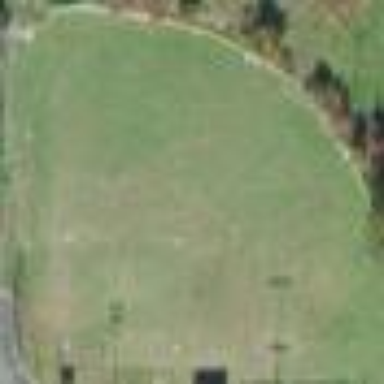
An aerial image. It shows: Baseball pitch for leisure and sports activities.